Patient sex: M
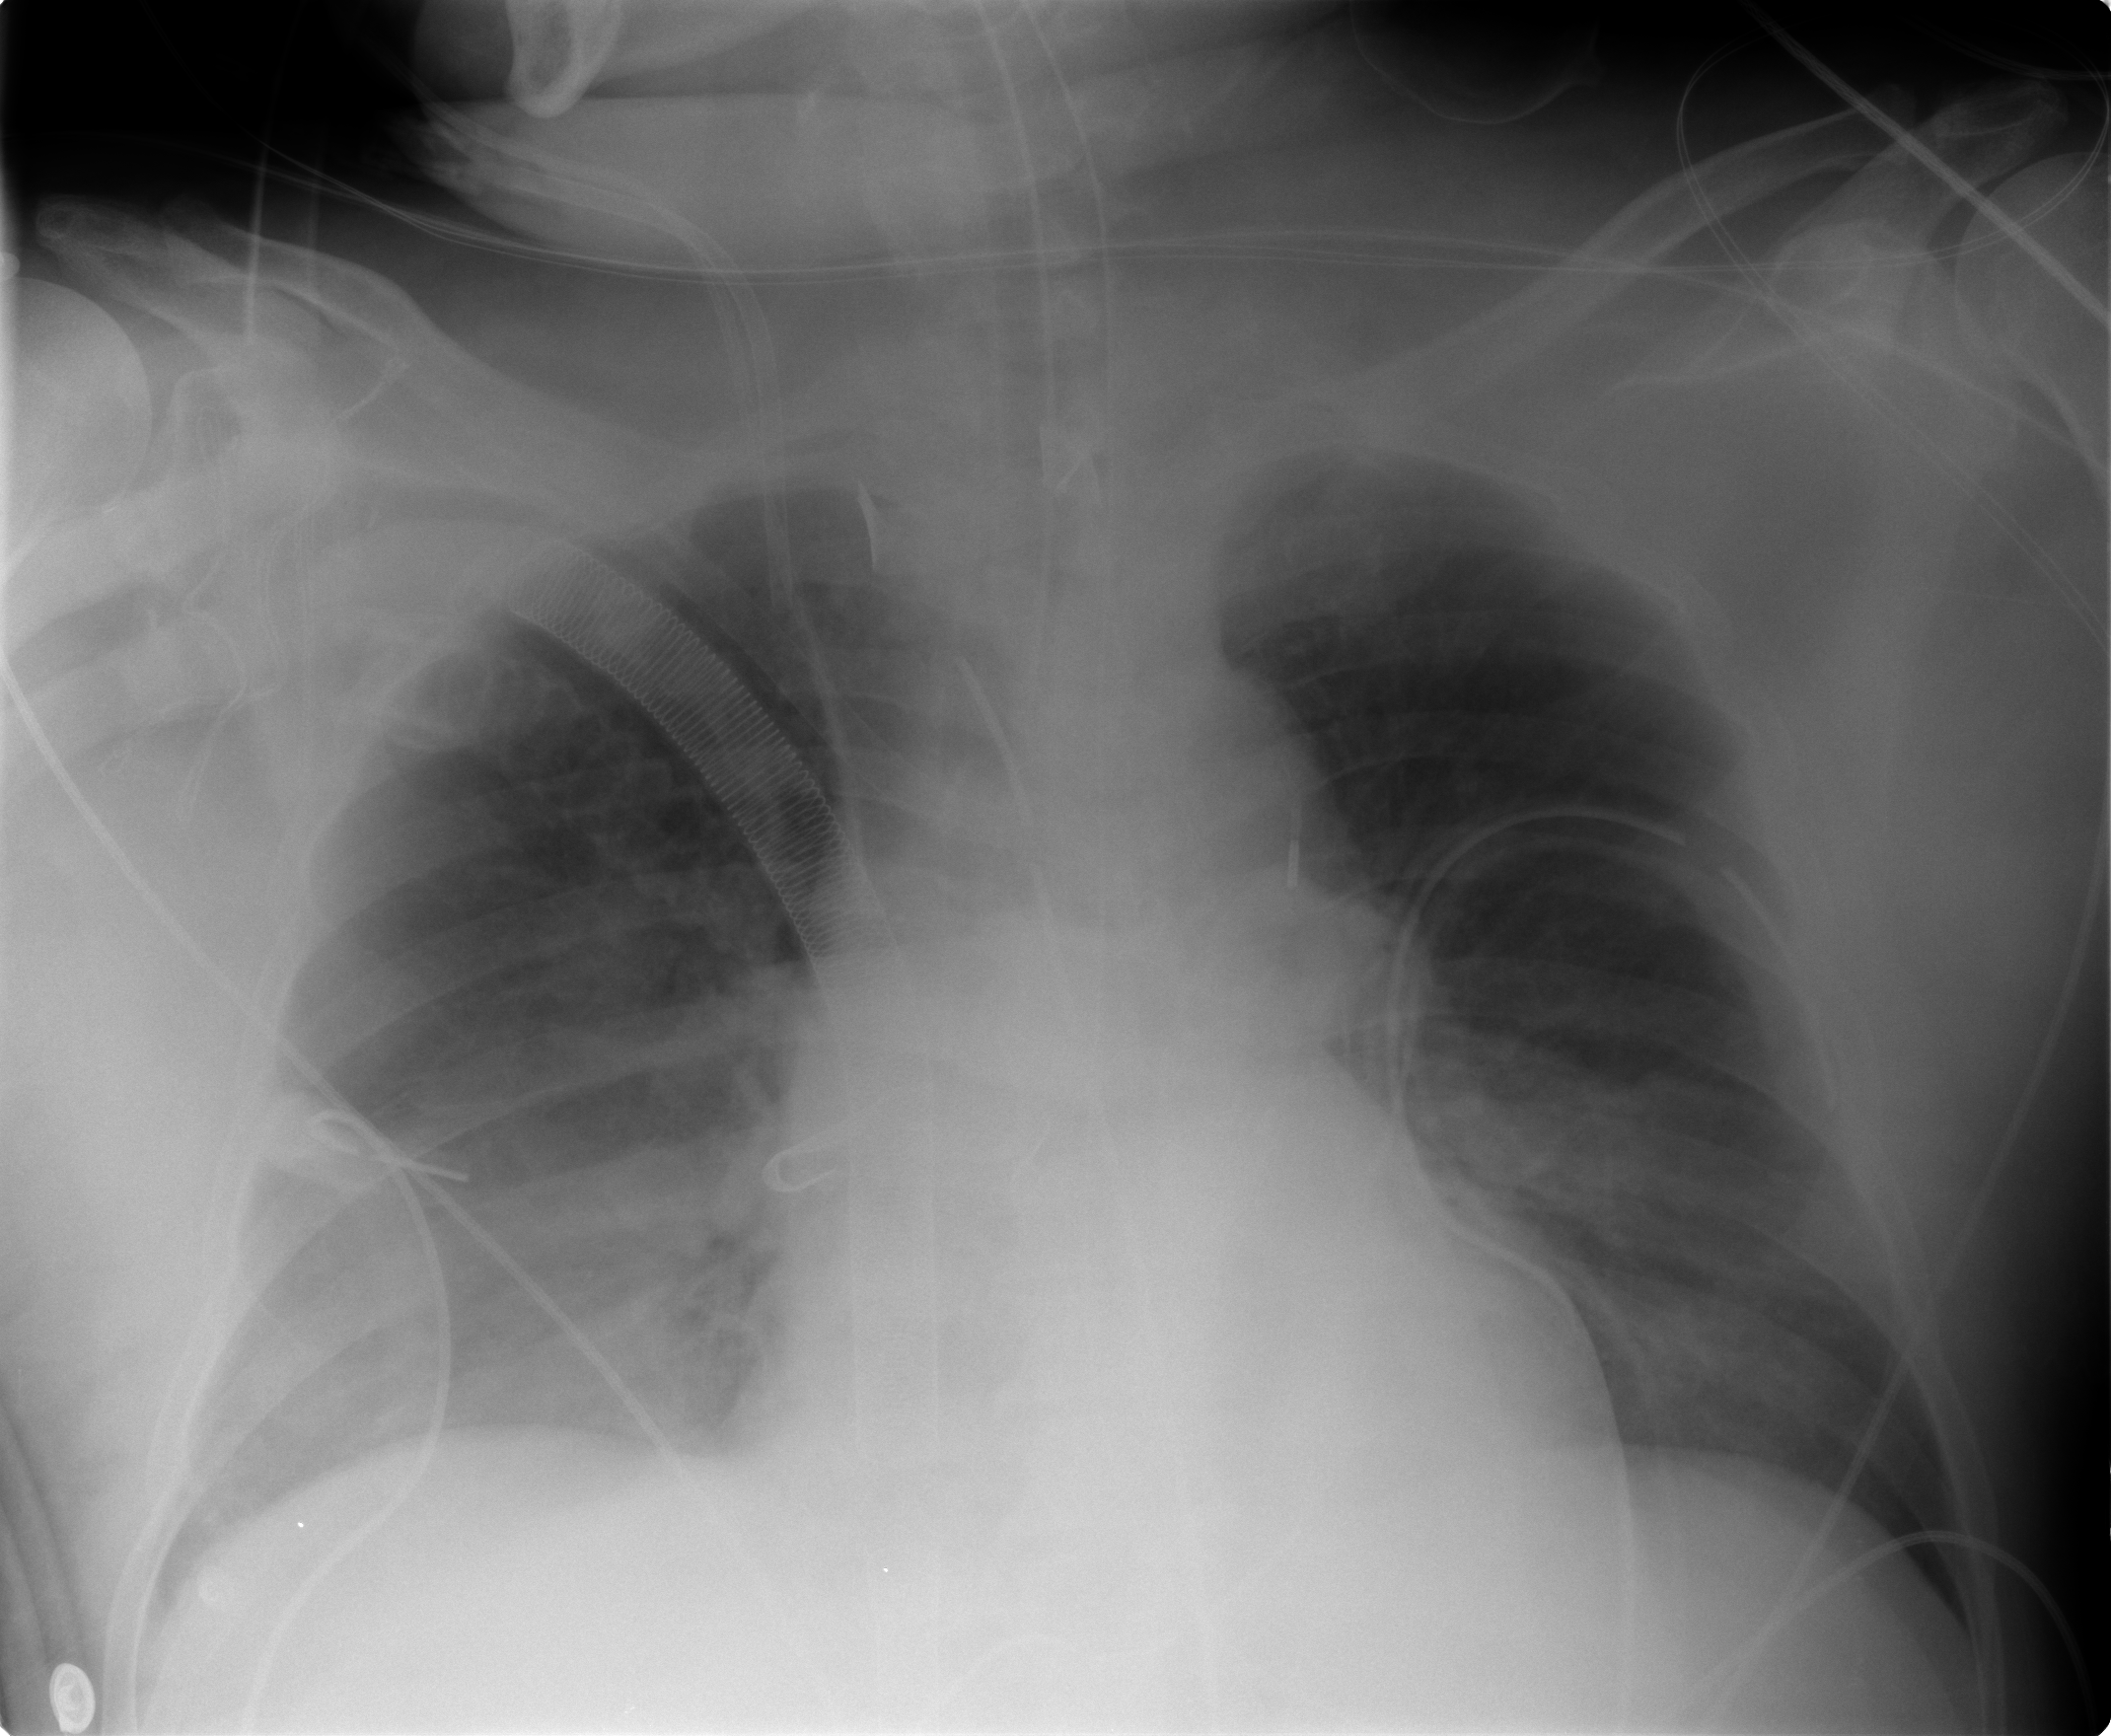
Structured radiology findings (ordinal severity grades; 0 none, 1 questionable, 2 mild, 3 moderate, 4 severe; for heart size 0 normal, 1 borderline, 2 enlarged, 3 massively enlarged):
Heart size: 2
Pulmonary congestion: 2
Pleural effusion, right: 1
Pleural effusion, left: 1
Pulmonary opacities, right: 3
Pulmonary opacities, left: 2
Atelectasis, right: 2
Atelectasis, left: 2